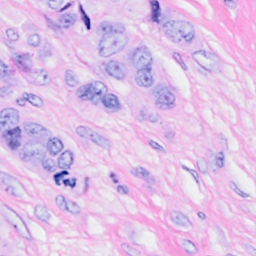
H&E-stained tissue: Breast